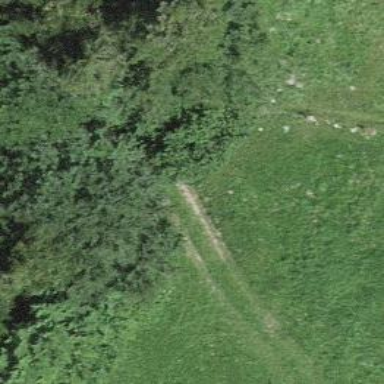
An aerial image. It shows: Road with steps.